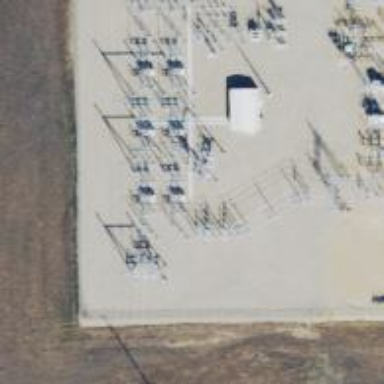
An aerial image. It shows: Switch for power supply.